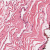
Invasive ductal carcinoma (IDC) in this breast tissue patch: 0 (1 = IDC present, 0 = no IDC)